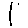
Label: line